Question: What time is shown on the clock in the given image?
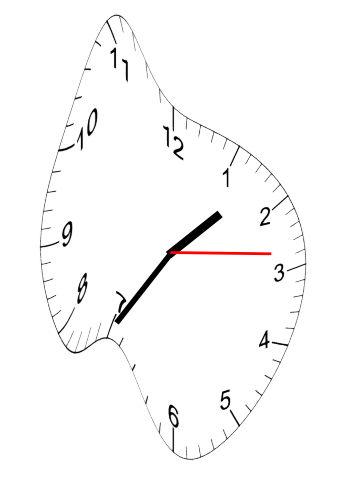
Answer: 01:35:14